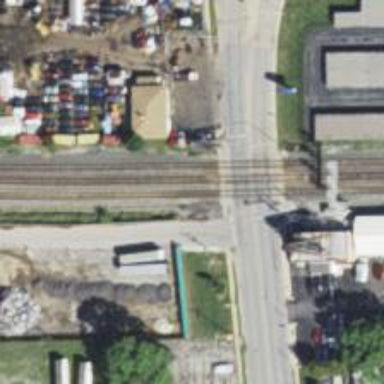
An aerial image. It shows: Railway crossing.